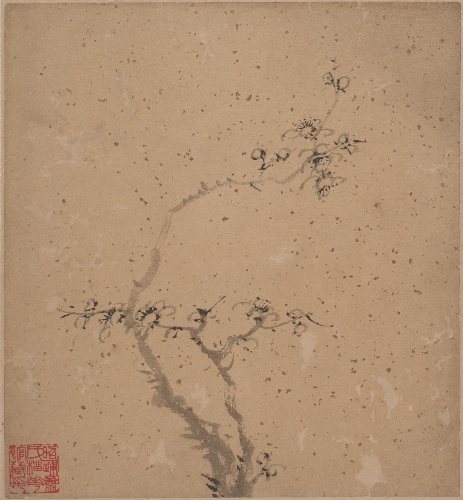
Title: 清  湯貽汾  墨梅  四冊頁|Blossoming Plum
Artist: Tang Yifen
Artist bio: Chinese, 1778–1853
Date: Dated 1840
Object type: Album leaves
Classification: Paintings
Medium: Four album leaves; ink on gold-flecked paper
Culture: China
Dimensions: Image: 9 1/4 x 8 1/2 in. (23.5 x 21.6 cm)
Overall with mounting: 17 1/2 x 14 1/2 in. (44.5 x 36.8 cm)
Department: Asian Art
Credit line: Gift of Mark Shrum Pratt, 2004
Accession year: 2004
Repository: Metropolitan Museum of Art, New York, NY
Tags: Fruit|Trees